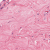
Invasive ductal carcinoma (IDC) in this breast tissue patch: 0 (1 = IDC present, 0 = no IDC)